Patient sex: M
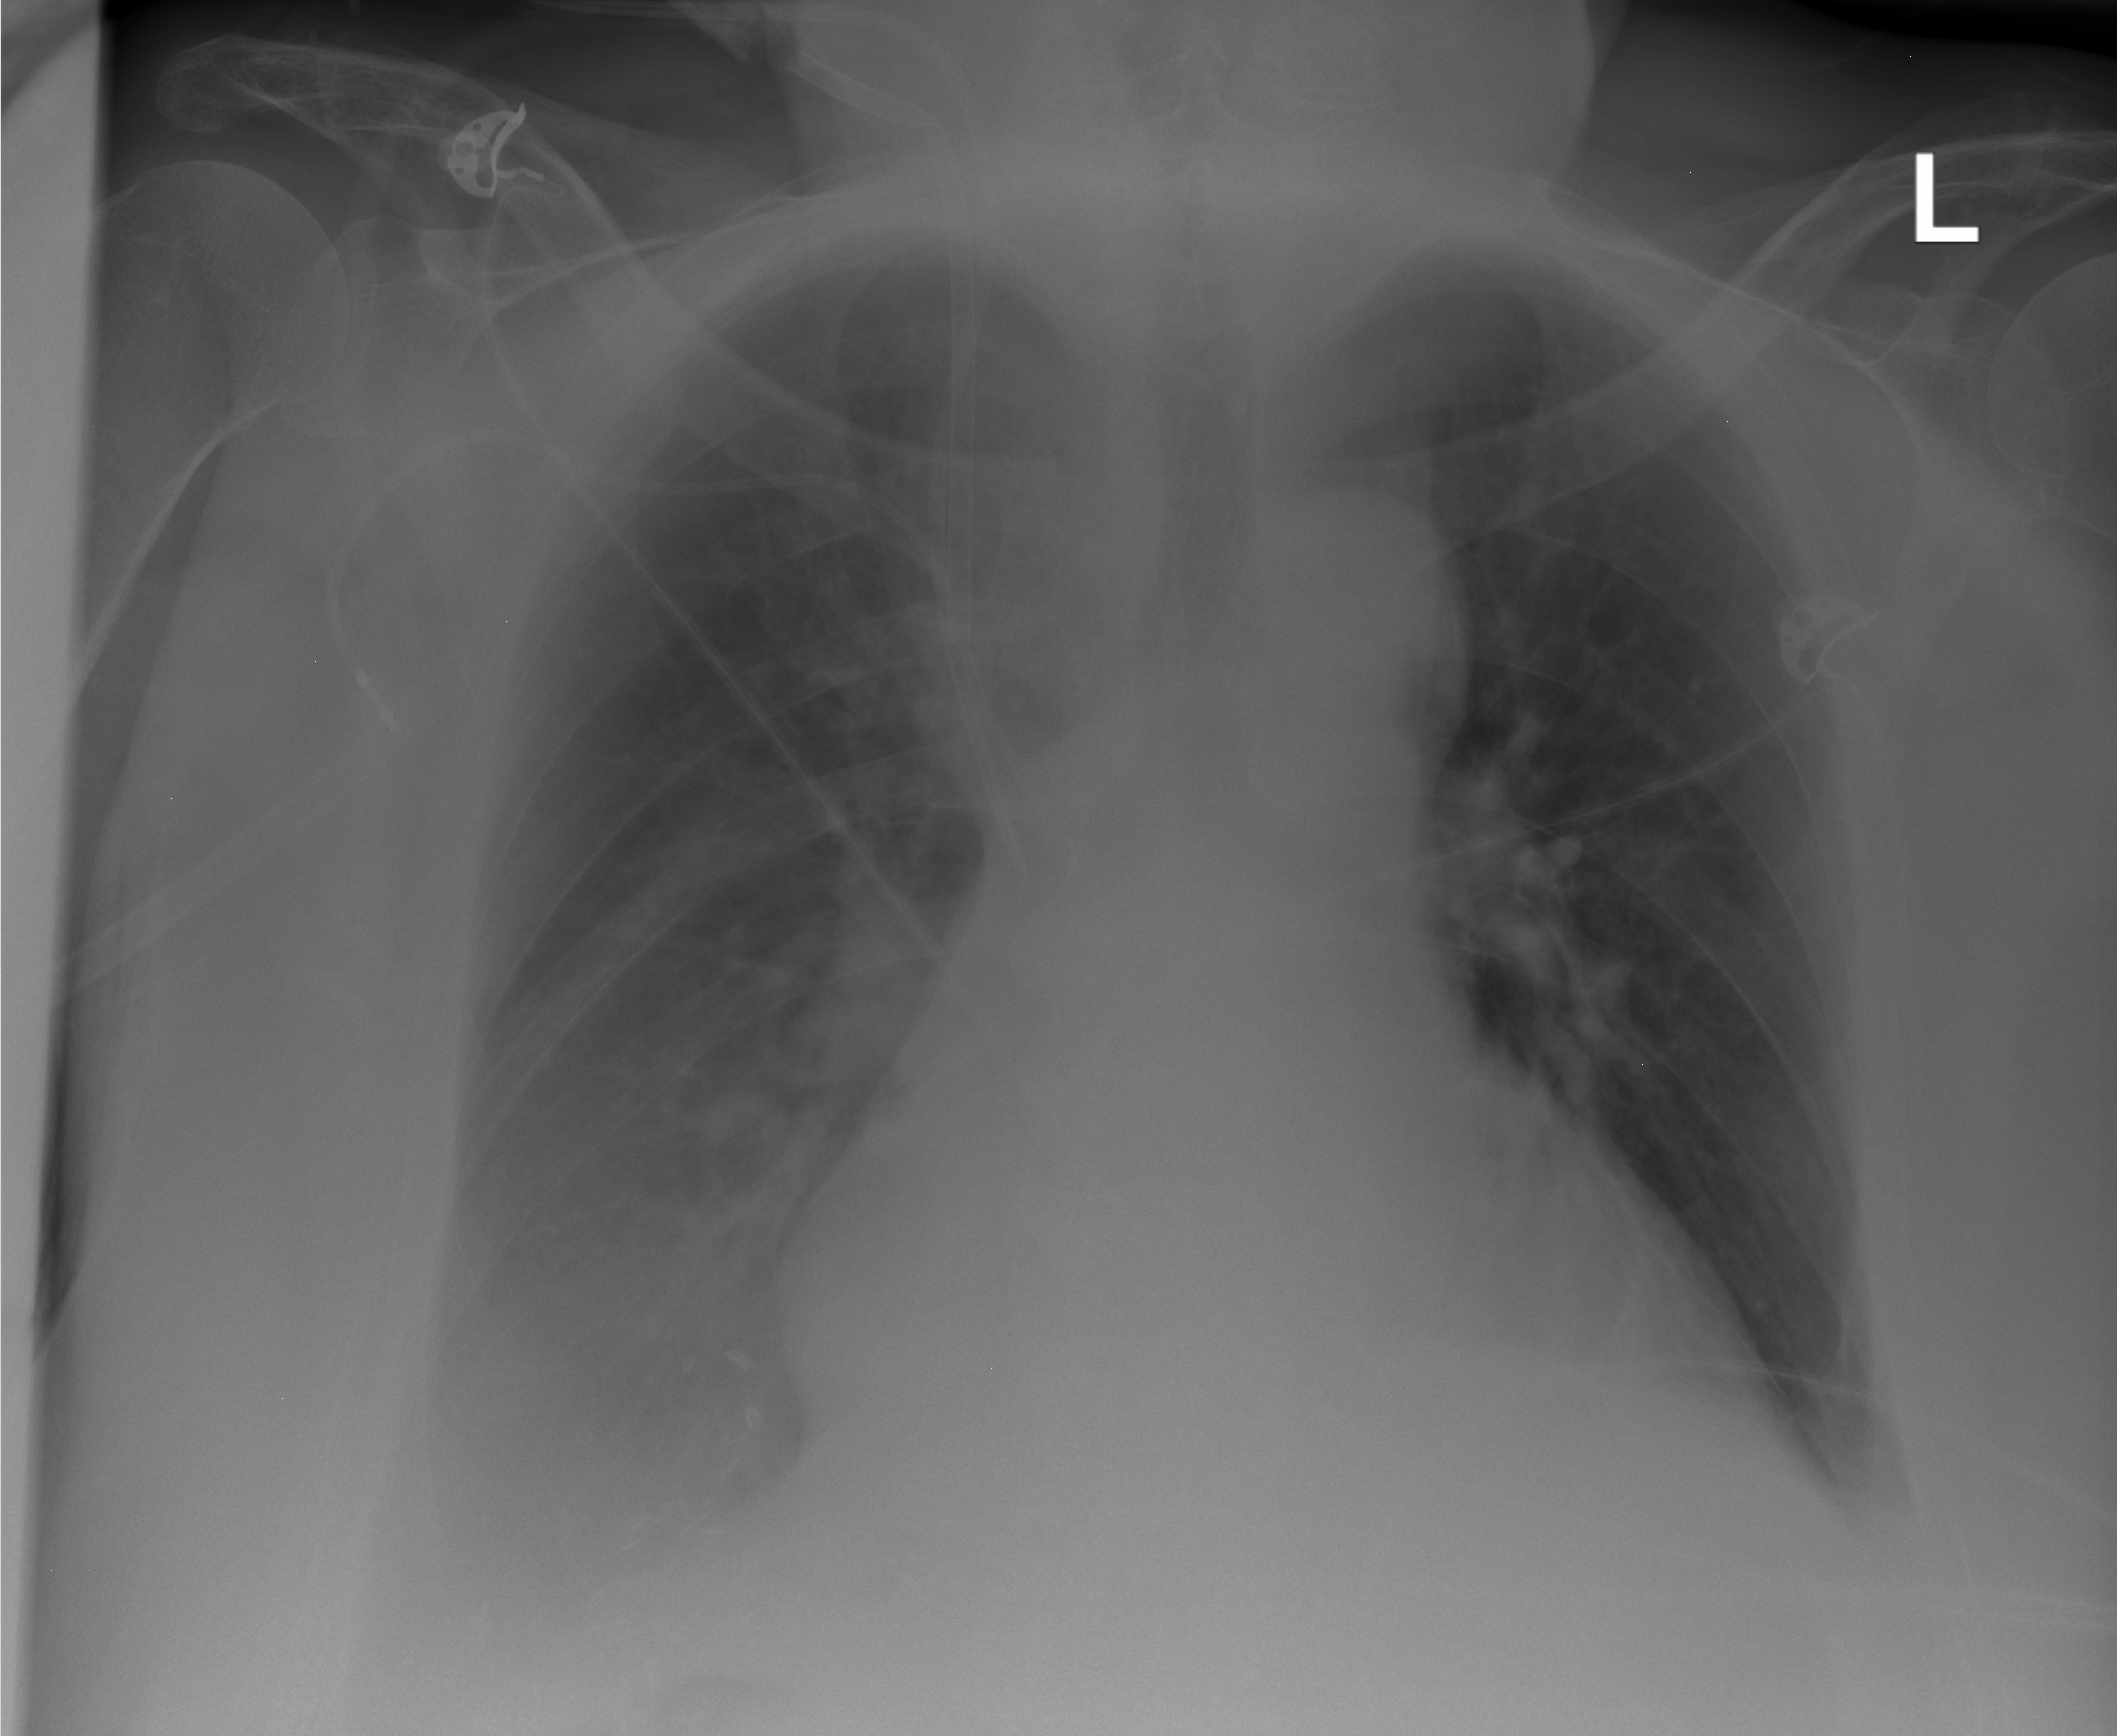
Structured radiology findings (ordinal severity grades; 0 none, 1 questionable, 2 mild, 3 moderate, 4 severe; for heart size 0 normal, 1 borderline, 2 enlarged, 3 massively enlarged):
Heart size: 0
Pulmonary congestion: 0
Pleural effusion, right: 2
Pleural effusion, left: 1
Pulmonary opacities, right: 0
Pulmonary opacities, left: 0
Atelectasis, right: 0
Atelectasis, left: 0